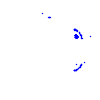
Particle: pion